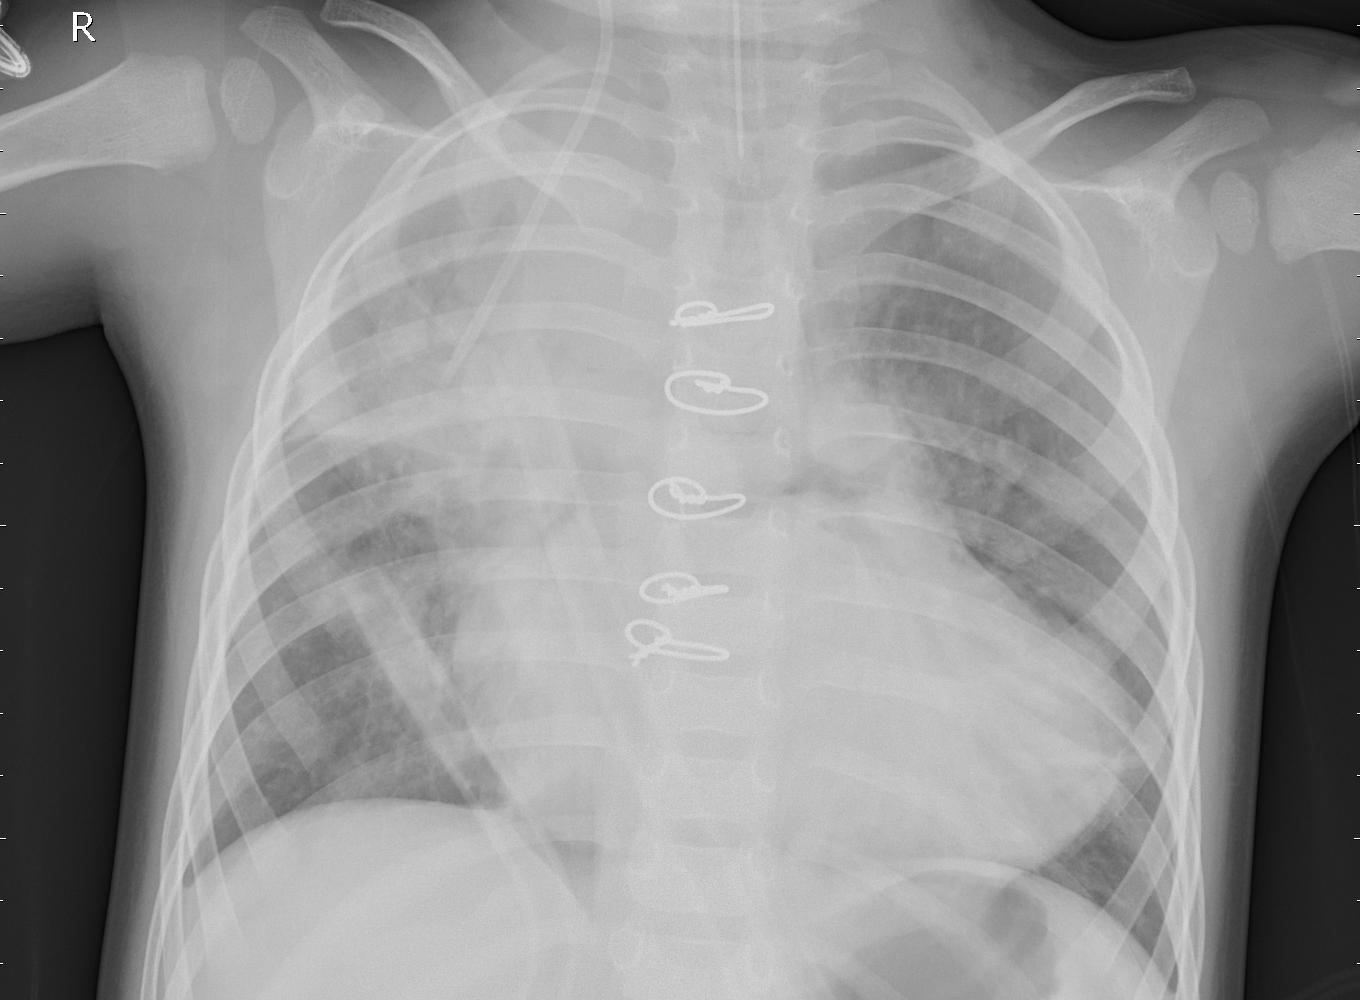
Diagnosis: PNEUMONIA